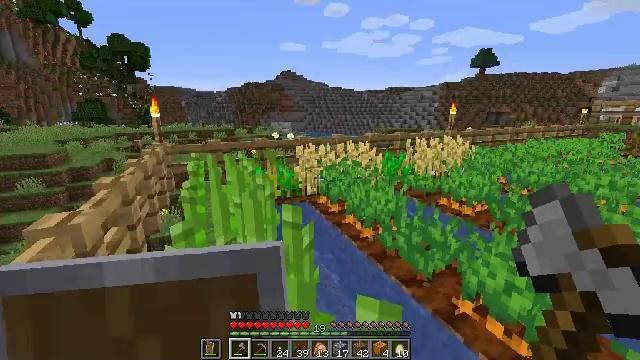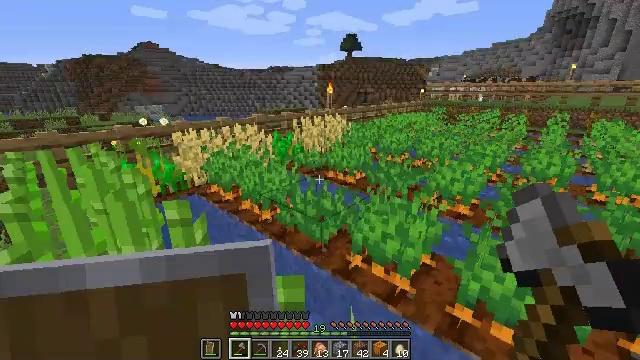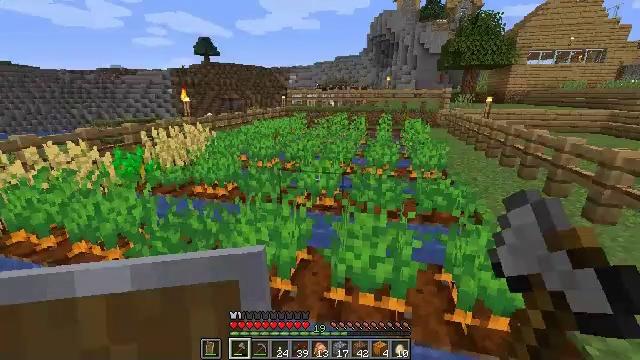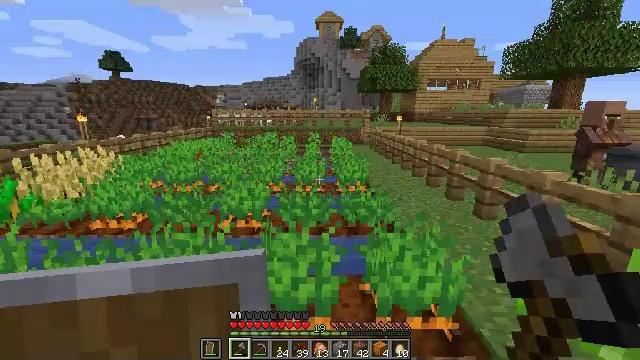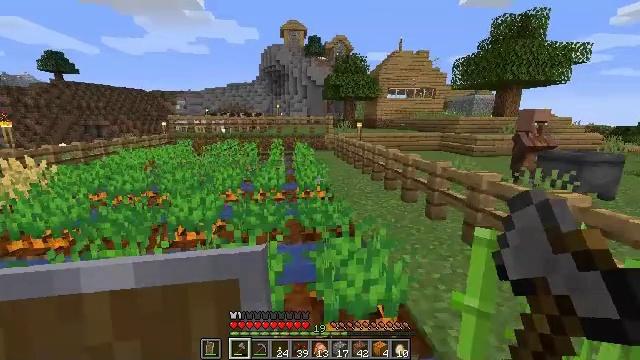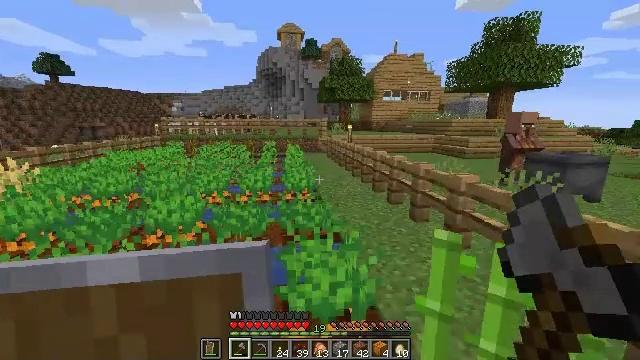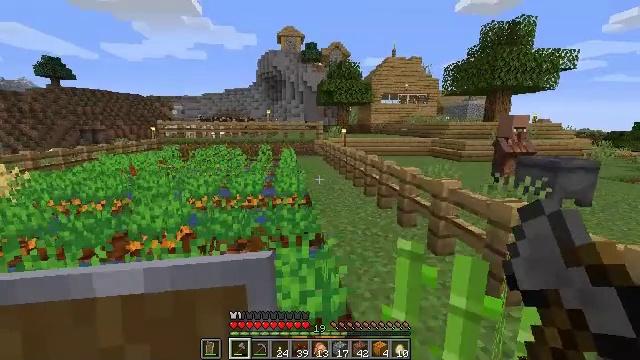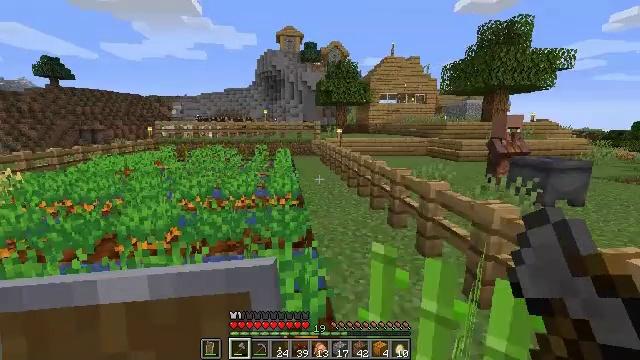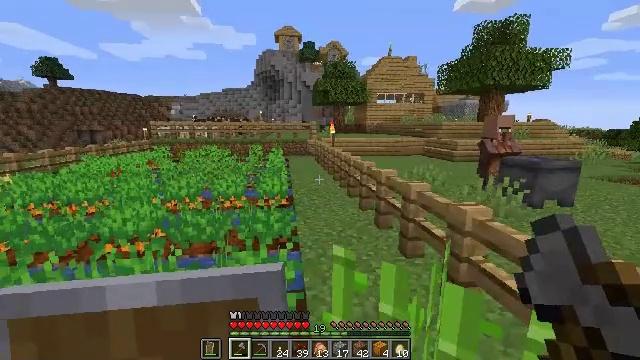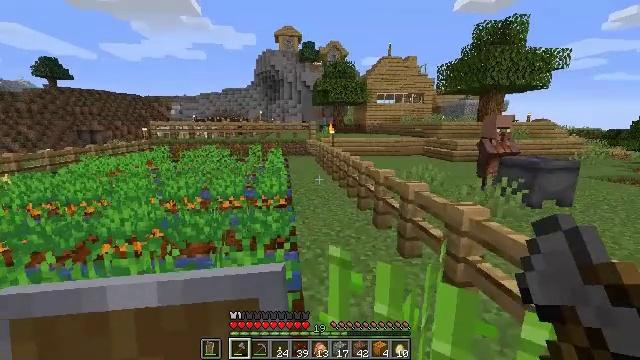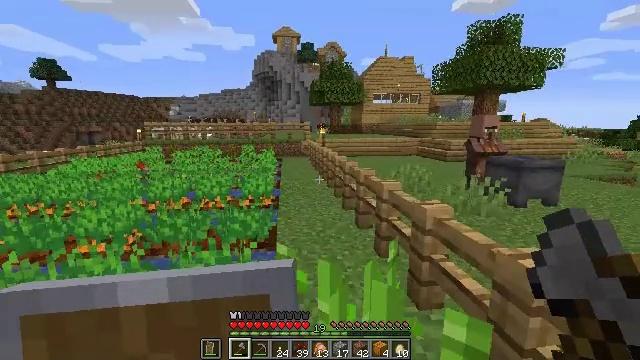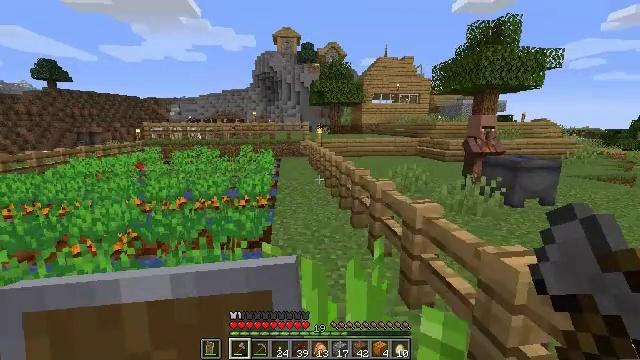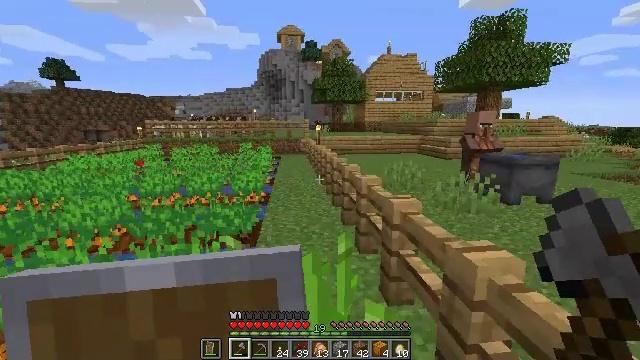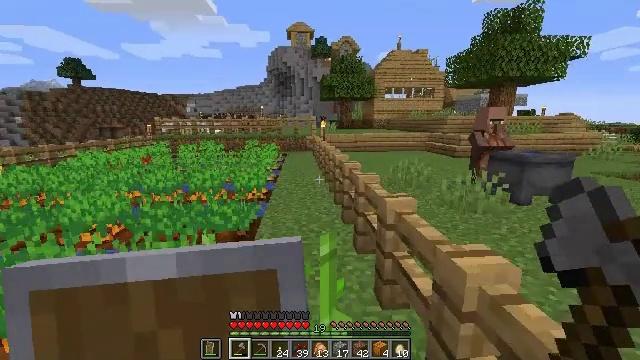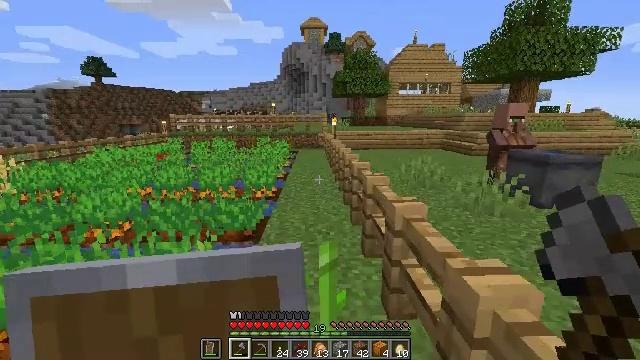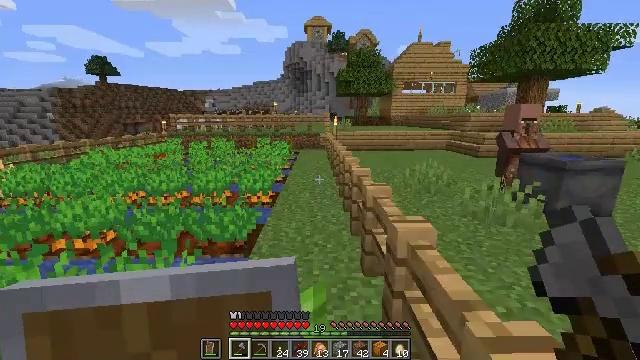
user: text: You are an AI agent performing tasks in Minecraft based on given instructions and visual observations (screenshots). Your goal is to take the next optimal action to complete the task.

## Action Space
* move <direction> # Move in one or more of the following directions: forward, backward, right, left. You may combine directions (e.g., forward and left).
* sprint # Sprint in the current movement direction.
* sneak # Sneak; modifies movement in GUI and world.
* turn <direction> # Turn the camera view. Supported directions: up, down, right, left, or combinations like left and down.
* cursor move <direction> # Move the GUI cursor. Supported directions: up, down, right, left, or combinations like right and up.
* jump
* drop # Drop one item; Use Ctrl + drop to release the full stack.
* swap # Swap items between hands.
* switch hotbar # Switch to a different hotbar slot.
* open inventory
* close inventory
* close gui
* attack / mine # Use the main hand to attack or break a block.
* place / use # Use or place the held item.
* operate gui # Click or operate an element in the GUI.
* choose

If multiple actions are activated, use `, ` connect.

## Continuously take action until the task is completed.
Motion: motion action
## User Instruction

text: Gather sugar cane for crafting.
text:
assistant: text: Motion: move right, turn right and down
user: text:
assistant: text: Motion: move right, turn right and up
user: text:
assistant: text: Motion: move right, turn right and up
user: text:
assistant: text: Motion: move right, turn right and up
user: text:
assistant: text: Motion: move right
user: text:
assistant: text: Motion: move right
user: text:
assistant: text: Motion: move right
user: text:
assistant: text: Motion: move right
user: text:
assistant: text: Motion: move right
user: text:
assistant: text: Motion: move right
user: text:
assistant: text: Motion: move right
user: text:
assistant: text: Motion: move forward and move right, turn left
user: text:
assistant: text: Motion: move forward, turn left
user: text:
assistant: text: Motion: move forward, turn left
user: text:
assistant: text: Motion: move forward
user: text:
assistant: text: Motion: move forward
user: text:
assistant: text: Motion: move forward
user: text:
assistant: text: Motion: move forward
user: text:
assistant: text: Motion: move forward
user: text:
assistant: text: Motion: move forward, turn left and down
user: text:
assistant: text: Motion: move forward, turn left and down
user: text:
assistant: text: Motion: move forward and move right, turn left and down
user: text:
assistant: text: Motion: move forward and move right, turn left
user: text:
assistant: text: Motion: move right, turn left
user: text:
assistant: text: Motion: move right, turn left and down
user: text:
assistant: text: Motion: move right, turn left
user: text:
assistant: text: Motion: move right, turn left
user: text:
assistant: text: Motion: move right, turn left
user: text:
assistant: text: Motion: move right, turn left
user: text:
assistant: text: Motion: move right, turn left